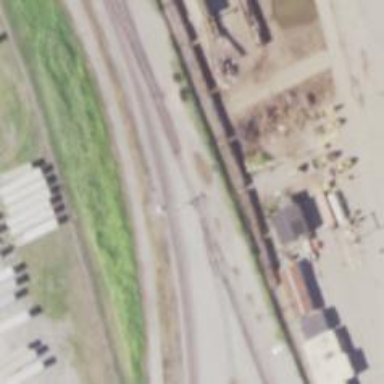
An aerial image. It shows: Railway signal.